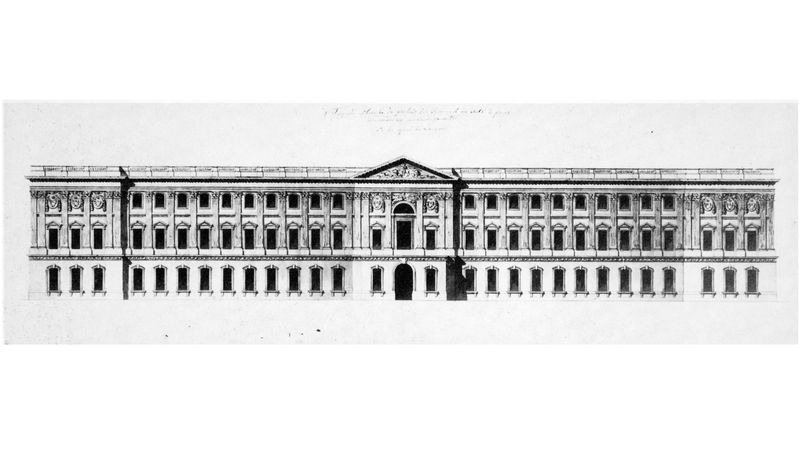
Titel: Palais des Sciences et des Arts in Paris, Aufriss der Seitenfassade
Künstler: Carl von Fischer
Standort: München
Institution: Architektursammlung der Technischen Universität
Schlagwörter: flügel, schatten, weiß, dreieck, fenster, grau, hell, licht, mitte, schwarz, skizze, säule, säulen, tür, zeichnung, dach, gebäude, haus, schloss, ornament, architektur, barock, lang, brüstung, sonne, drei, klassizismus, front, frontal, renaissance, relief, papier, modell, schlagschatten, bogen, fassade, türen, dächer, giebel, platz, pilaster, rundbogen, vorsprung, symmetrie, ornamente, stuck, tor, foto, photographie, bögen, eingang, erker, münchen, palast, torbogen, druck, schwarzweiss, stich, illustration, beschriftung, entwurf, reihung, fries, portal, tore, geometrisch, sims, gesims, pforte, risalit, chwarz, residenz, simse, rundbögen, etagen, geschosse, plan, achsen, ballustrade, tempel, kupferstich, louvre, klassik, orangerie, stockwerke, graus, bau, wiederholung, geschoss, gebälk, kaserne, durchfensterung, palais, kranzgesims, aufriss, tympanon, etage, dreigeschossig, profanbau, außenansicht, bauplan, bürogebäude, dachterrasse, dreicksgeibel, erlangen, fassde, fensterbänke, fensterzeilen, hausfront, kolossalordnung, mittelbau, mittw, reichstag, rissalit, goldener schnitt, dreieckgiebel, aedicula, gliederung, fester, medaillons, monoton, frontalsicht, fensteer, font, tympan, timpan, kasserne, eintönigkeit, gleichmäßigkeit, goldenes dreieck, phi